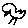
Label: bird